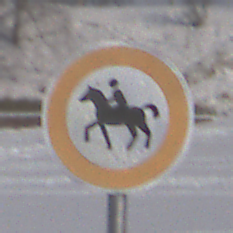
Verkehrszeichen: VerbotReiter
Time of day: MorningAfternoon
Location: Outdoor (Nature)
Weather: PartlyCloudy
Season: Winter
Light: Natural